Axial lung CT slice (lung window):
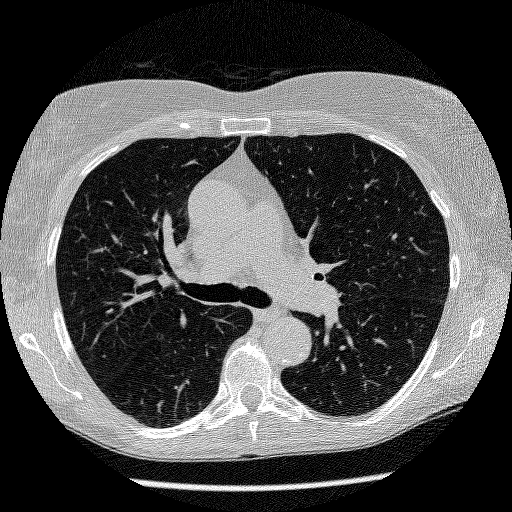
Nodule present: no